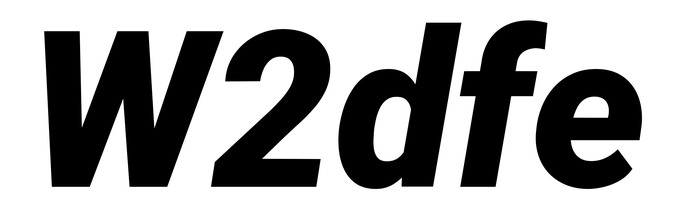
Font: Roboto-Italic_Black_Italic